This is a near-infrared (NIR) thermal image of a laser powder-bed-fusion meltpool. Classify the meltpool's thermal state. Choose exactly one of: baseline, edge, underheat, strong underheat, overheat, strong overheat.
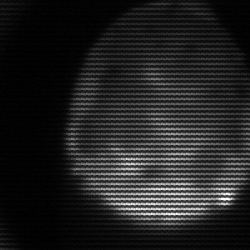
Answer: edge